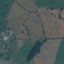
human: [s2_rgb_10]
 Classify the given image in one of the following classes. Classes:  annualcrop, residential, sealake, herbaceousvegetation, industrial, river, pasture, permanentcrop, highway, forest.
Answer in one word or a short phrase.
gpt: Pasture